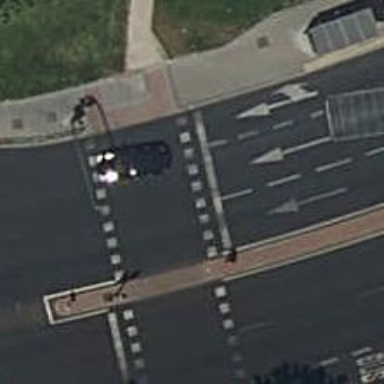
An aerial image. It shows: Road with traffic signals and zebra crossing with traffic signals.